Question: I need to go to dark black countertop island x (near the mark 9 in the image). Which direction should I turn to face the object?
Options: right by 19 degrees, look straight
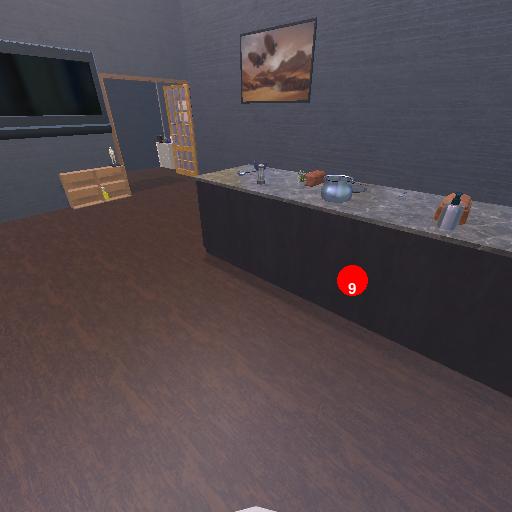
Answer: right by 19 degrees